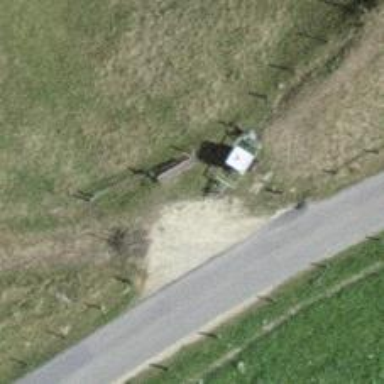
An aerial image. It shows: Bench for seating.